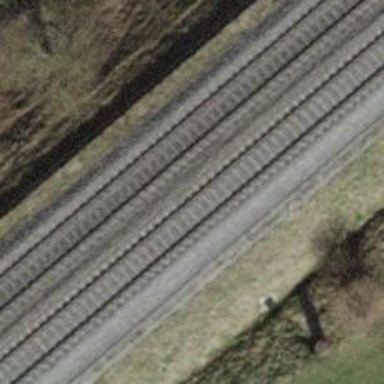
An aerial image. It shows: Single-track railway with electrified contact lines.